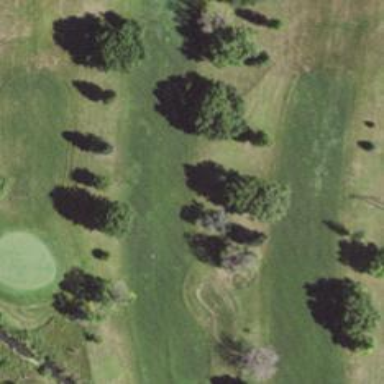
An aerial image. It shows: Golf hole.